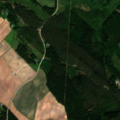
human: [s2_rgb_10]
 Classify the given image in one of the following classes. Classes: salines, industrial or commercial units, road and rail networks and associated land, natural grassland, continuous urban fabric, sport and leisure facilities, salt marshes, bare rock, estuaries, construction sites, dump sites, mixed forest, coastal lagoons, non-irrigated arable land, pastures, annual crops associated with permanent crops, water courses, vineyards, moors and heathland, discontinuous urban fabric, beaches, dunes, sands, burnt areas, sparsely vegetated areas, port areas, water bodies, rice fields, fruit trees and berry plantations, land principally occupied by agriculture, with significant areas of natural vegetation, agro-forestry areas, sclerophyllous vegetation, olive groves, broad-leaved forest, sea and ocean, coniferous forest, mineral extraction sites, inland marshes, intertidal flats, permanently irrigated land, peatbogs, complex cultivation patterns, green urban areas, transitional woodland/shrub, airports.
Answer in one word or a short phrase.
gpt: non-irrigated arable land, coniferous forest, mixed forest